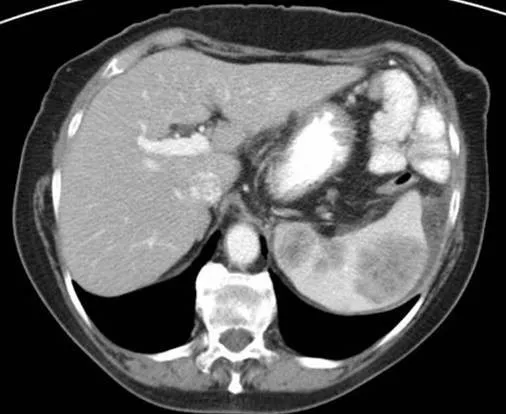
Computed tomography scan showing splenic masses.
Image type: radiology (ct)